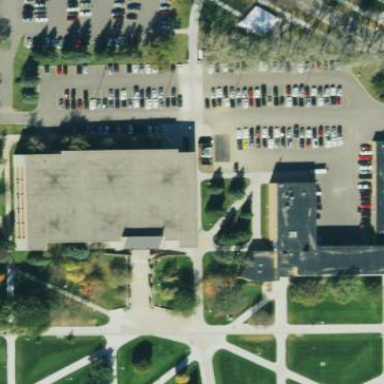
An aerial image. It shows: Library building.